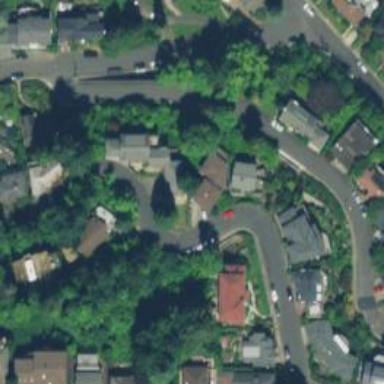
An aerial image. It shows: Residential road with asphalt surface. There is sidewalk on the left side.